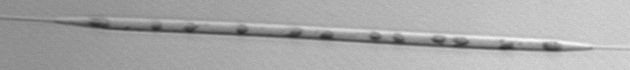
Label: Rhizosolenia